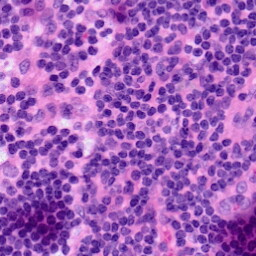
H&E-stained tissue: LymphNode